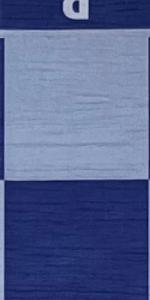
Label: Empty